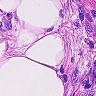
Metastatic tissue present: yes